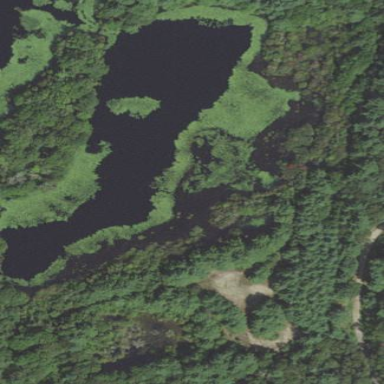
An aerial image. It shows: Beautiful wet meadow natural wetland.